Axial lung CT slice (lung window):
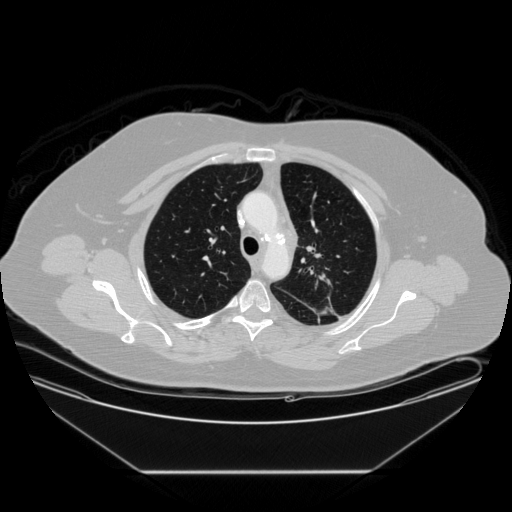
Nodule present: no